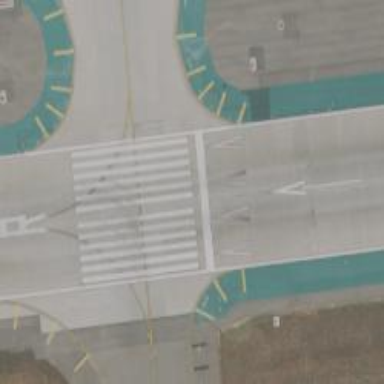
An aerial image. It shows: Displaced threshold runway at the airport.